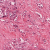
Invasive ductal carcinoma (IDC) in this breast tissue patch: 1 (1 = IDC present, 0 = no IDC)